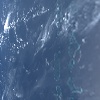
Label: water